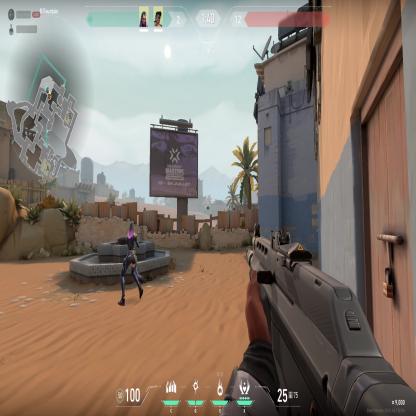
Label: teammate